Question: I'm working on a UI for an app, and I'm attempting to use grayscale icons, and allow the user to change the theme to a color of their choosing. To do this, I'm trying to just apply a ColorFilter of some sort to overlay a color on top of the drawable. I've tried using PorterDuff.Mode.MULTIPLY, and it works almost exactly as I need, except that whites get overlayed with the color as well. What I'm ideally looking for is something like the "Color" blending mode in Photoshop, where the graphic retains its transparency and luminosity, and only modifies the color of the image. For example:
After doing some research, it appears that the ColorMatrixColorFilter class may do what I need, but I can't seem to find any resources pointing to how the matrix is used. It's a 4x5 matrix, but what I need to know is how I go about designing the matrix. Any ideas?
EDIT: So okay, what I've found so far on this is as follows:
'''
1 0 0 0 0 //red
0 1 0 0 0 //green
0 0 1 0 0 //blue
0 0 0 1 0 //alpha
'''
Where this matrix is the identity matrix (when applied, makes no changes), and the numbers range from 0 to 1 (floats). This matrix will be multiplied with each pixel to convert to the new color. So this is where it starts to get fuzzy for me. So I would think each pixel would be a 1 x 4 vector containing the argb values (e.g. '0.2, 0.5, 0.8, 1') that would be dotted with the transformation matrix. So to double the red intensity of an image, you would use a matrix such as:
'''
2 0 0 0 0
0 1 0 0 0
0 0 1 0 0
0 0 0 1 0
'''
which would give you a vector (color) of '0.4, 0.5, 0.8, 1'. From limited testing, this seems to be the case, and works properly, but I actually still end up with the same problem (i.e. whites gain coloring). Further reading tells me that this is because it's doing the conversion on RGB values, whereas for hue shifting, the values should first be converted to HSL values. So possibly I could write a class that would read the image and convert the colors, and redraw the image with the new colors. This creates ANOTHER problem with StateListDrawables, as I'm not sure how I would go about getting each of these in code and modifying all of them, and how slow a process it would be. :/
Hmm, okay, so I suppose another question I would have is whether a matrix can be used to convert RGB to another color space with luminosity information, such as Lb or HSL? If so, I could just multiply the matrix for that converstion, then make the hue adjustment to THAT matrix, then apply that matrix as the ColorFilter.
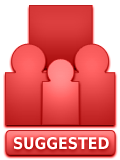
Answer: This is what I use for my game. This is the compilation of various part found on various articles on websites. Credits goes to the original author from the @see links.
Note that a lot more can be done with color matrices. Including inverting, etc...
'''
public class ColorFilterGenerator
{
/**
* Creates a HUE ajustment ColorFilter
* @see http://groups.google.com/group/android-developers/browse_thread/thread/9e215c83c3819953
* @see http://gskinner.com/blog/archives/2007/12/colormatrix_cla.html
* @param value degrees to shift the hue.
* @return
*/
public static ColorFilter adjustHue( float value )
{
ColorMatrix cm = new ColorMatrix();
adjustHue(cm, value);
return new ColorMatrixColorFilter(cm);
}
/**
* @see http://groups.google.com/group/android-developers/browse_thread/thread/9e215c83c3819953
* @see http://gskinner.com/blog/archives/2007/12/colormatrix_cla.html
* @param cm
* @param value
*/
public static void adjustHue(ColorMatrix cm, float value)
{
value = cleanValue(value, 180f) / 180f * (float) Math.PI;
if (value == 0)
{
return;
}
float cosVal = (float) Math.cos(value);
float sinVal = (float) Math.sin(value);
float lumR = 0.213f;
float lumG = 0.715f;
float lumB = 0.072f;
float[] mat = new float[]
{
lumR + cosVal * (1 - lumR) + sinVal * (-lumR), lumG + cosVal * (-lumG) + sinVal * (-lumG), lumB + cosVal * (-lumB) + sinVal * (1 - lumB), 0, 0,
lumR + cosVal * (-lumR) + sinVal * (0.143f), lumG + cosVal * (1 - lumG) + sinVal * (0.140f), lumB + cosVal * (-lumB) + sinVal * (-0.283f), 0, 0,
lumR + cosVal * (-lumR) + sinVal * (-(1 - lumR)), lumG + cosVal * (-lumG) + sinVal * (lumG), lumB + cosVal * (1 - lumB) + sinVal * (lumB), 0, 0,
0f, 0f, 0f, 1f, 0f,
0f, 0f, 0f, 0f, 1f };
cm.postConcat(new ColorMatrix(mat));
}
protected static float cleanValue(float p_val, float p_limit)
{
return Math.min(p_limit, Math.max(-p_limit, p_val));
}
}
'''
To complete this I should add an example:
'''
ImageView Sun = (ImageView)findViewById(R.id.sun);
Sun.setColorFilter(ColorFilterGenerator.adjustHue(162)); // 162 degree rotation
'''